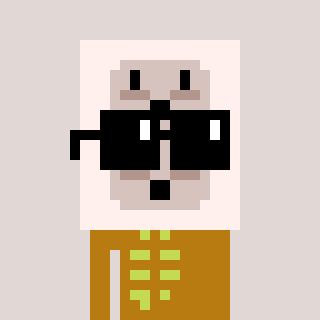
a pixel art character with square black sunglasses, a outlet-shaped head and a gold-colored body on a warm background